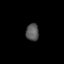
Tissue: skin
Cell type: Epithelial cells
Senescence score: 0.2049
Nuclear area (px): 215
Mean DAPI intensity: 89.628